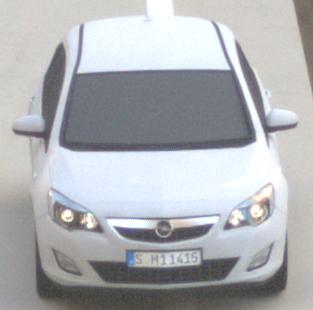
Make: Opel
Model: Astra 1.4 ecoFlex
Detailed model: Astra (J)
Model produced from: 2009/12
Model produced until: 2010/12
Doors: 5
Color: white
Road condition: dry road
Daytime: morning or afternoon
Contrast: low contrast